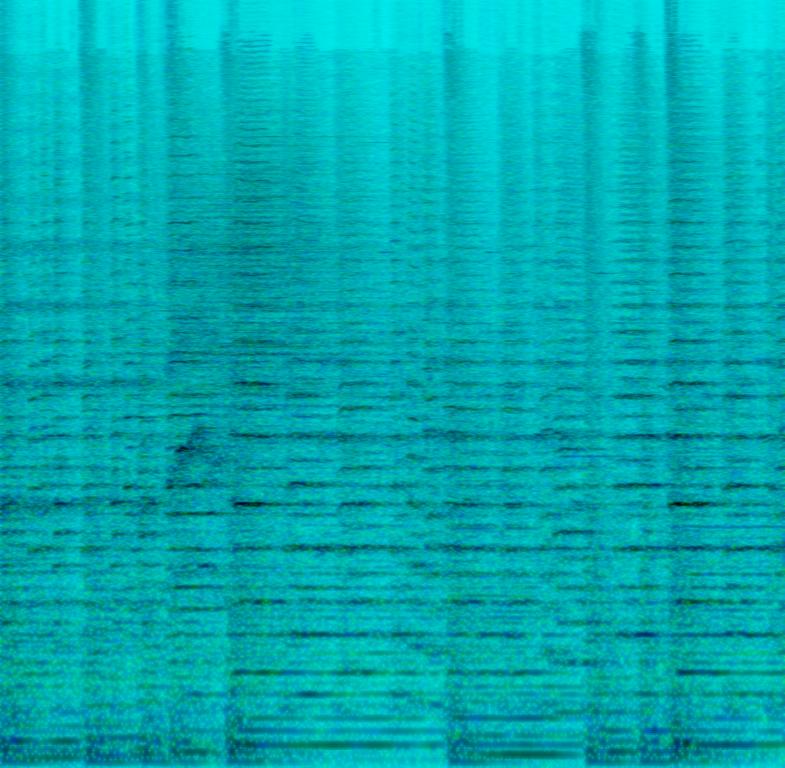
The song is an instrumental song. The song is medium tempo with a marching drum rhythm, string section harmony, brass instruments playing and a horn section playing various harmonies. The song is exciting and adventurous in nature. The song is a movie soundtrack, and the audio quality is quite poor.